Interaction volume radius: 10 \u00c5
Interaction volume height: 15 \u00c5
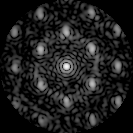
Disorder parameter: 0.4322